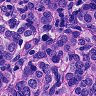
Metastatic tissue present: yes